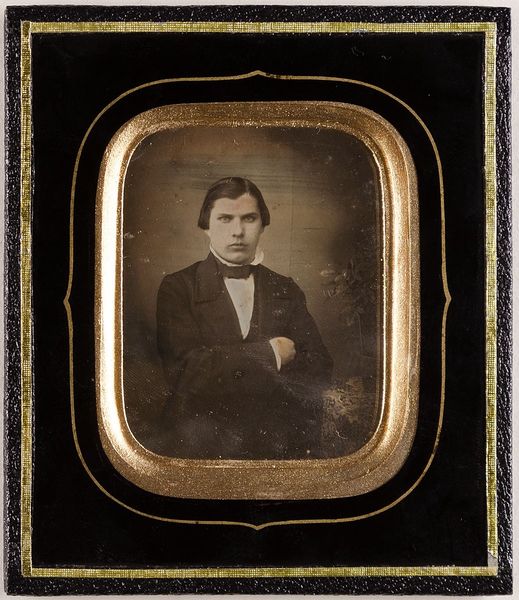
Titel: Unbekannter Mann
Standort: Hamburg
Institution: Museum für Kunst und Gewerbe Hamburg
Schlagwörter: mann, gesten, portrait, foto, fotografie, photographie, photo, lichtbild, daguerreotypie, bildwerke, angewandte und bildende kunst, hessische systematik, porträt, armhaltungen, porträtfotografie, porträtphotographie, hüftbild